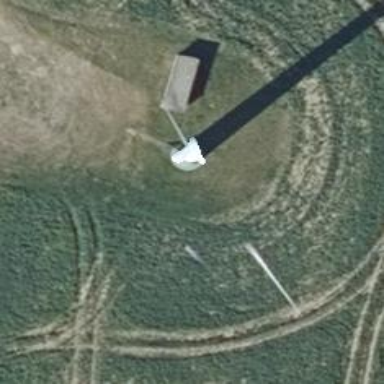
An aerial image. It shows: Wind generator of the horizontal axis type made by Vestas.